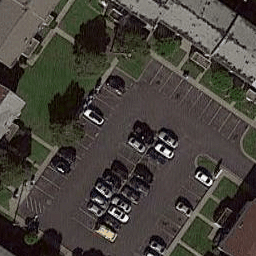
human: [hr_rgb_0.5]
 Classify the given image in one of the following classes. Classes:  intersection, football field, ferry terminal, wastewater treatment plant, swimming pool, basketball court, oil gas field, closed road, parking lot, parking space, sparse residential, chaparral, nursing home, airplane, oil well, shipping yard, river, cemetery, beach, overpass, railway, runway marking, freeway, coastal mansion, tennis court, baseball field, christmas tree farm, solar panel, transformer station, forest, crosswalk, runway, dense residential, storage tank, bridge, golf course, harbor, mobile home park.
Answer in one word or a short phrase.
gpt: parking lot